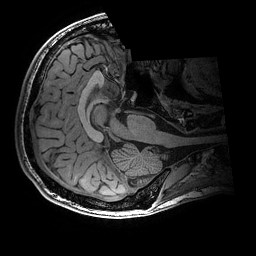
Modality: T1w
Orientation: axial
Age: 22
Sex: male
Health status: healthy